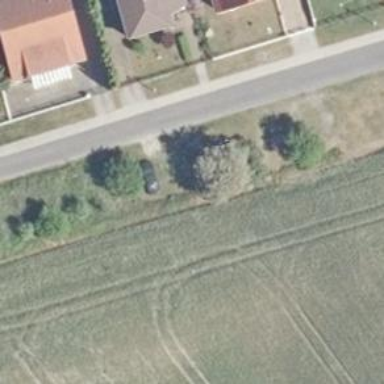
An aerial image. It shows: Single tag "natural: tree."